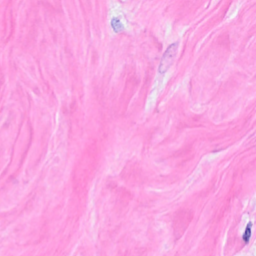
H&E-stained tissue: Breast